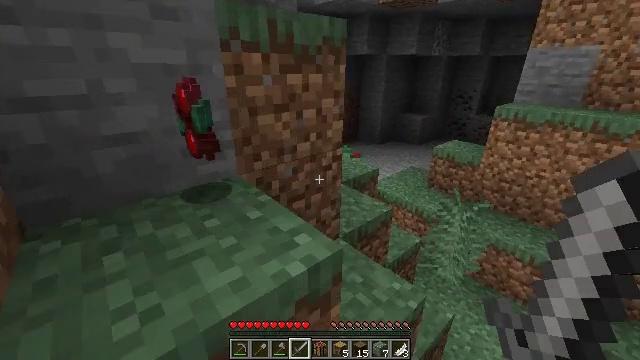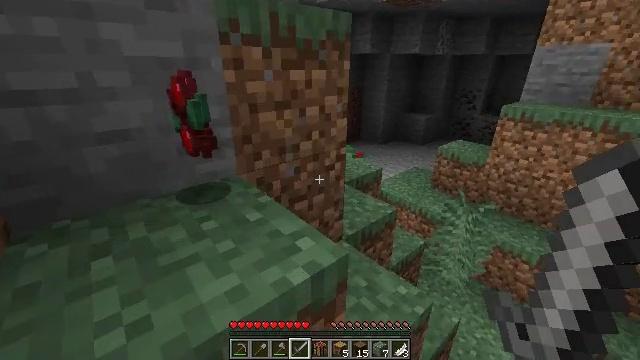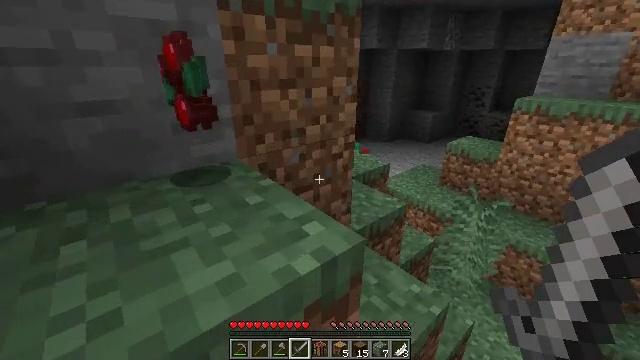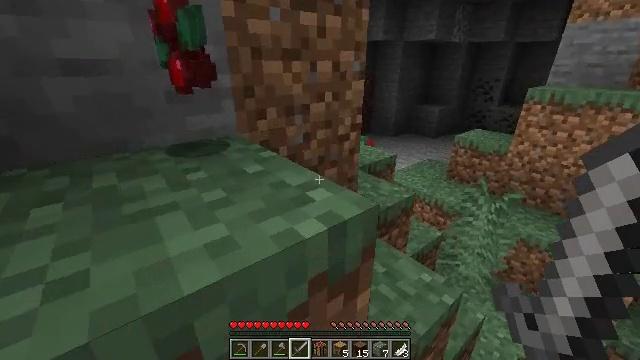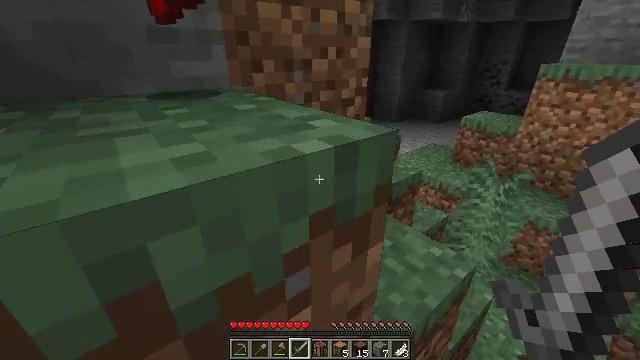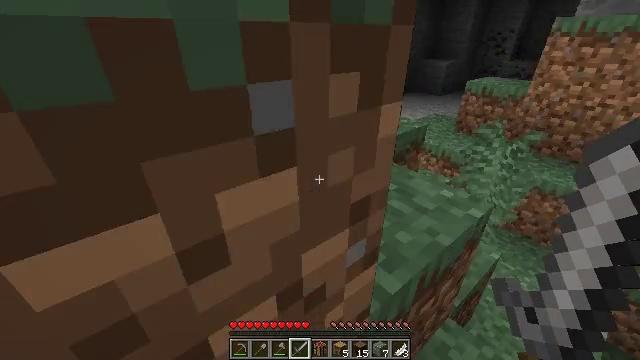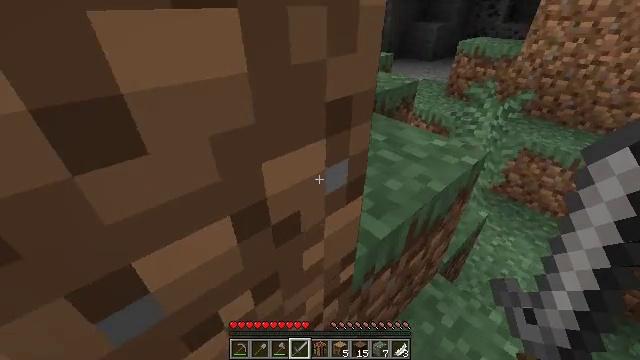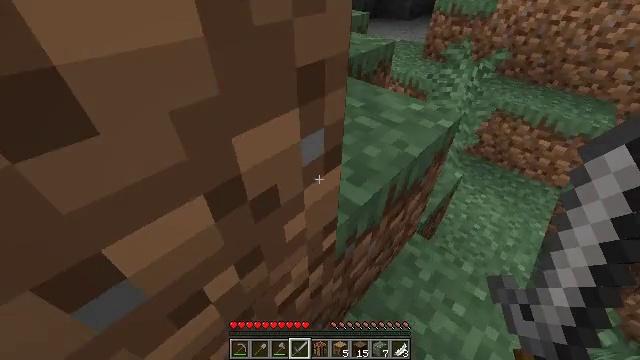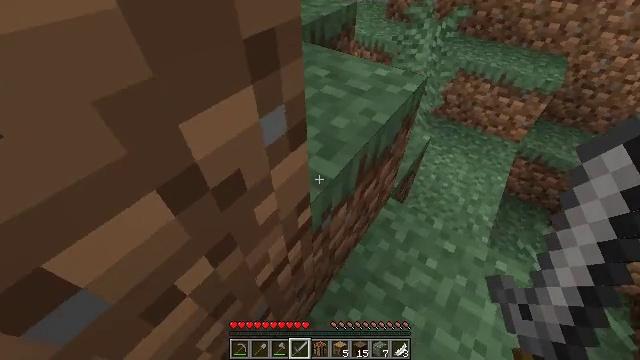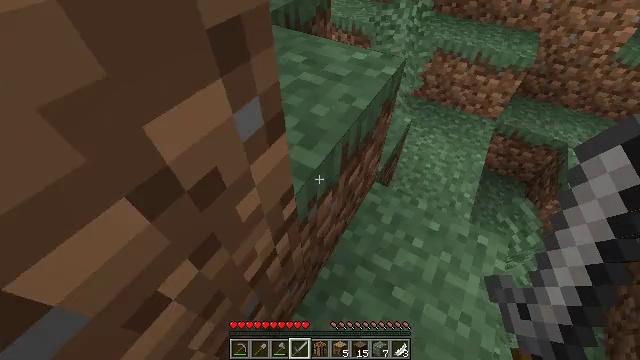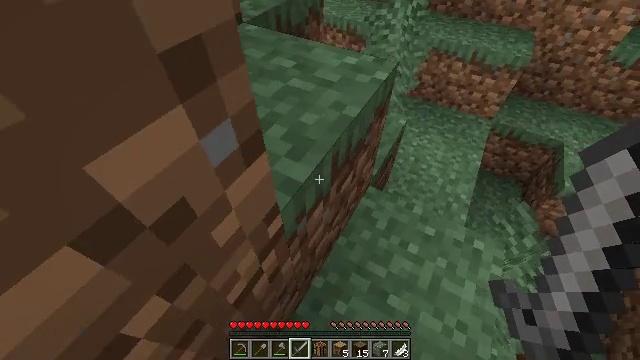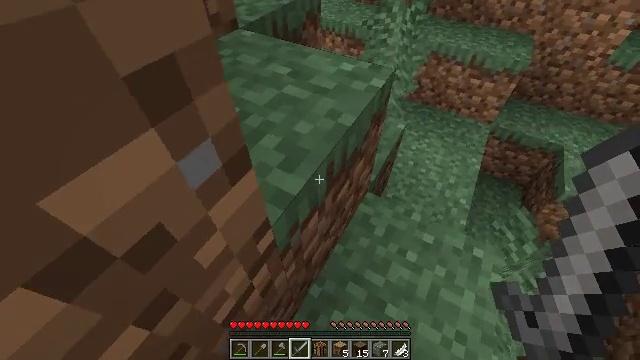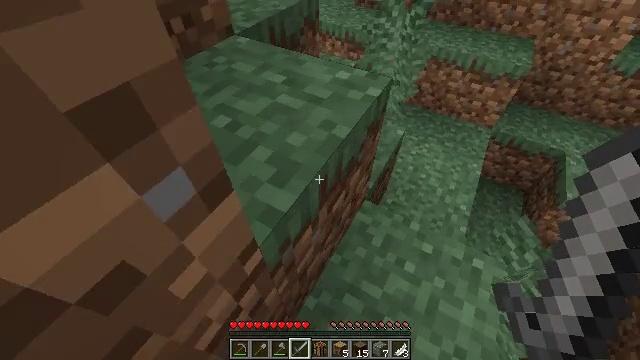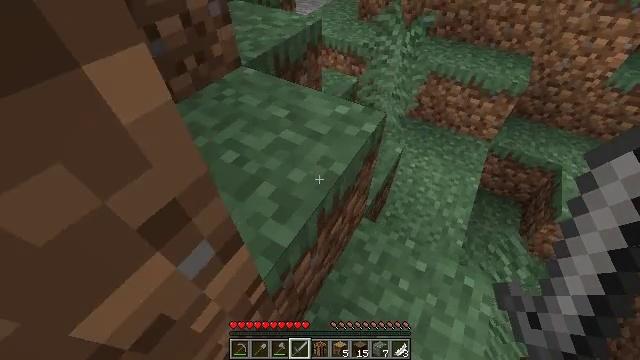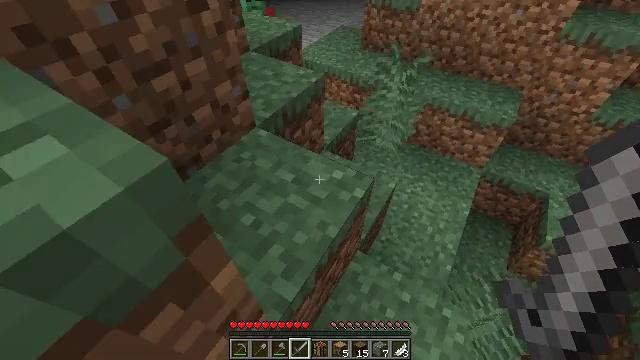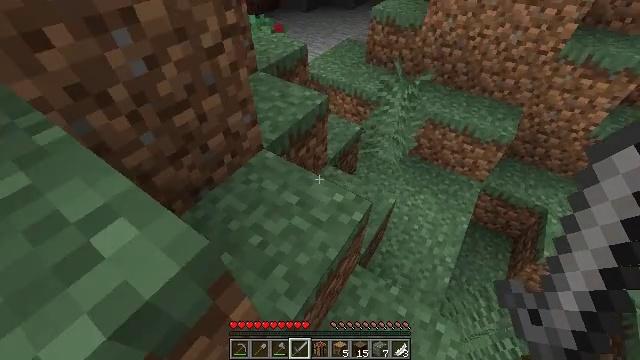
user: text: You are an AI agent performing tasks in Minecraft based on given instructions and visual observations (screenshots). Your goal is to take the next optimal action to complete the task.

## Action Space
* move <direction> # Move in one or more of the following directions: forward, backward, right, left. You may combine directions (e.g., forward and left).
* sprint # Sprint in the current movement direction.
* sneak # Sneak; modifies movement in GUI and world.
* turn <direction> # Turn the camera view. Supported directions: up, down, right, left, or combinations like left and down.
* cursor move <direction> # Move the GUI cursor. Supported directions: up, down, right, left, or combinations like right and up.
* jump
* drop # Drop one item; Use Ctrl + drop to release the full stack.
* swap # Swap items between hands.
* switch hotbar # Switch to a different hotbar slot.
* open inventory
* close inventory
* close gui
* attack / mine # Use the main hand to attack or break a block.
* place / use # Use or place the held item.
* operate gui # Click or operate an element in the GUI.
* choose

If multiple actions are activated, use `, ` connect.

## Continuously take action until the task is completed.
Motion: motion action
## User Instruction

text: Mine the sweet berry bush.
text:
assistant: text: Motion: no_op
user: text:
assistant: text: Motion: jump
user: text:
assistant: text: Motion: move forward, jump
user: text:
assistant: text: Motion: move forward and move left, turn down, jump
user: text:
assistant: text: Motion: move forward and move left, turn down, jump
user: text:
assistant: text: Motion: move forward and move left, turn right and down
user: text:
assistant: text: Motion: move forward and move left, turn right and down
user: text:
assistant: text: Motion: move forward and move left, turn right and down
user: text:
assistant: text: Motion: move forward and move left, turn right and down
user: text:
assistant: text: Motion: move forward and move left
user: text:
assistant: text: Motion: move forward and move left
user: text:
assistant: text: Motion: move forward and move left
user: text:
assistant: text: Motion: move forward and move left, jump
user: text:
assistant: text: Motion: move forward and move left, turn left, jump
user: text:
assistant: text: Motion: move forward and move left, turn left, jump
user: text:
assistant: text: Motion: move forward and move left, turn left and up, jump
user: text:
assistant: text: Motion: move forward and move left, turn left and up, jump
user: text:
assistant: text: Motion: move forward, turn left and up
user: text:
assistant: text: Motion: move forward, turn left and up
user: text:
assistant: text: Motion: move forward, turn left and up
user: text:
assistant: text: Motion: move forward, turn left and up
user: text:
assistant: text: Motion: move forward, turn left and up
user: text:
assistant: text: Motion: move forward, turn left and up
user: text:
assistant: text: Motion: move forward, turn left and up
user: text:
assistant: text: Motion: turn left and up
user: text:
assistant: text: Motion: turn left and up
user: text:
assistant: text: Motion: turn left and up
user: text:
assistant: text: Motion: turn left and up
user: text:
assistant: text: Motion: turn left and up
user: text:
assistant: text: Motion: turn left and up, jump